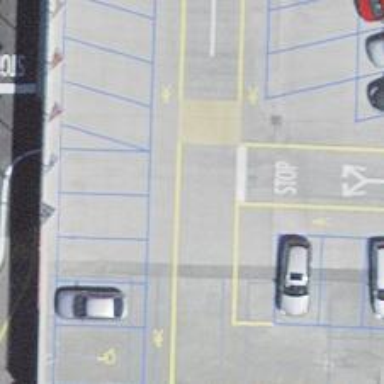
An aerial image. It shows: Road serving as parking aisle.